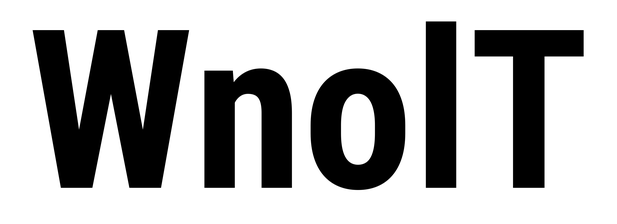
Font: Roboto_Condensed_Bold